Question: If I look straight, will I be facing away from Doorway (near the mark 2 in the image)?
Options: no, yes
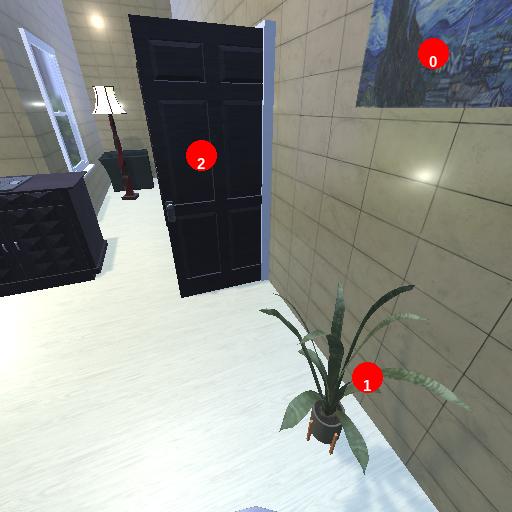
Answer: no